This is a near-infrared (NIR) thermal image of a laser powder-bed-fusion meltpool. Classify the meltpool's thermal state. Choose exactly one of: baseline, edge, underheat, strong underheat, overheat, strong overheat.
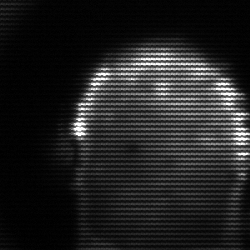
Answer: baseline